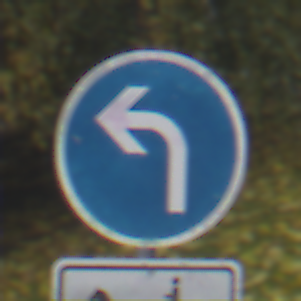
Verkehrszeichen: VorgeschriebeneFahrtrichtungLinks
Zusatzzeichen unten: MehrspurigeFahrzeugeFrei9
Umgebung: Outdoor, Nature
Tageszeit: MorningAfternoon
Wetter: Overcast
Licht: Natural
Jahreszeit: Autumn
Kontrast: LowContrast